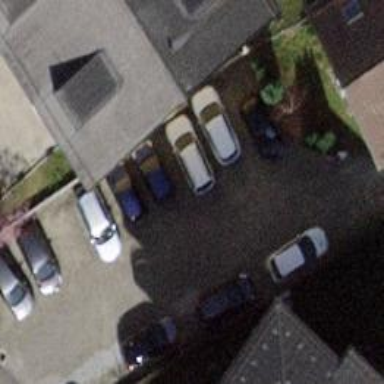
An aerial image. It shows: Parking space.